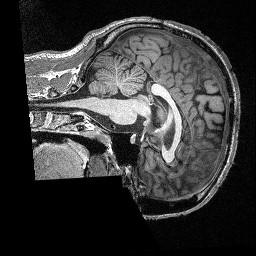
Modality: T1map
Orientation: sagittal